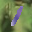
Label: 1